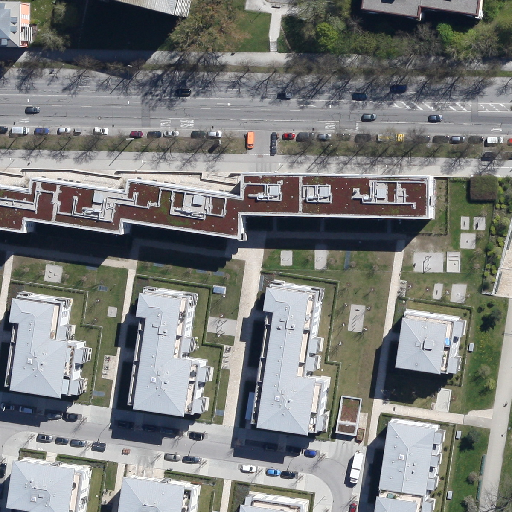
Referring expression: heavy-duty vehicle in the parking area